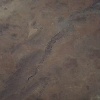
Label: land